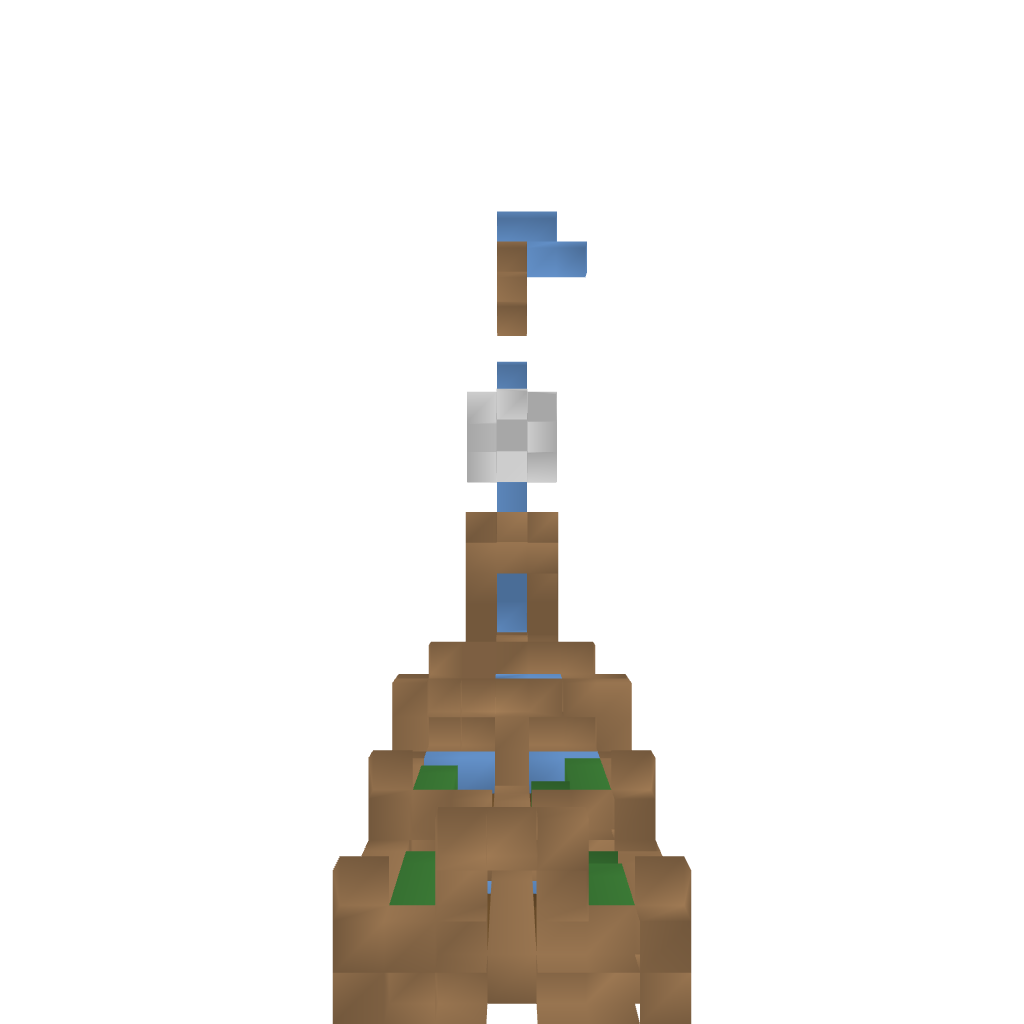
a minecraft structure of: Pumpkin &amp; Melon Farm bad low quality